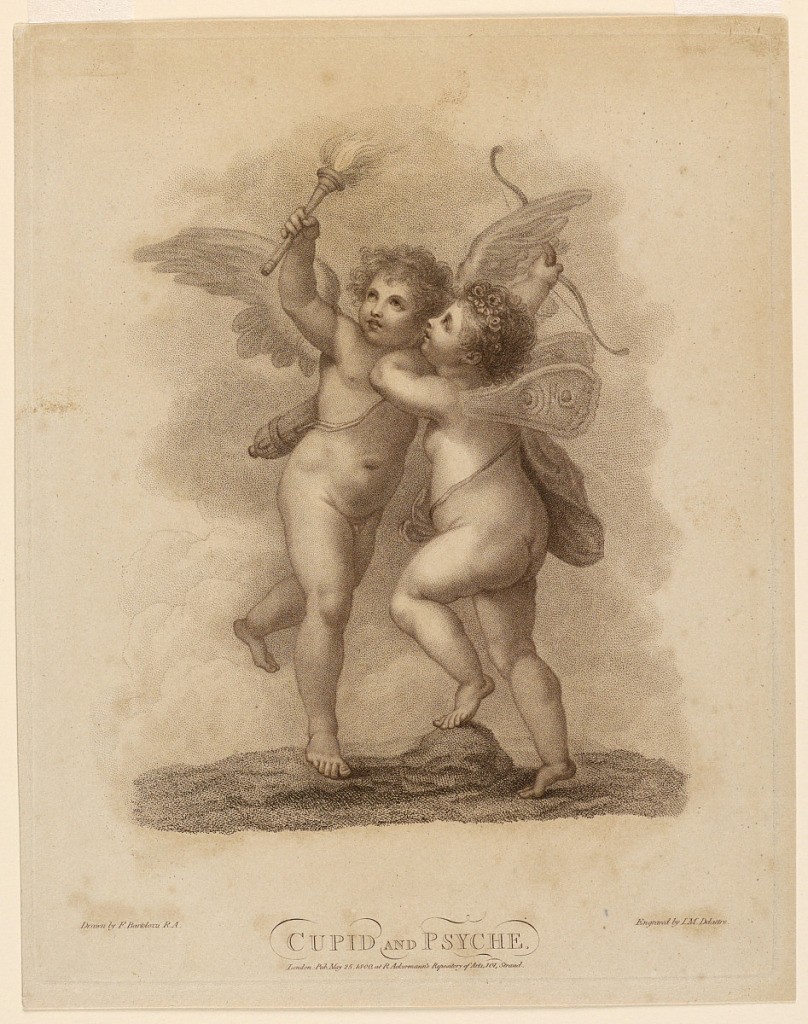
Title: Cupid and Psyche
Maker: Francesco Bartolozzi, Italian, active England, 1727–1815
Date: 1800
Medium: Engraving in brown ink on white paper
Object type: Print
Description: Cupid, left, holds a torch high in his right hand, Psyche, with one foot on a rock attempts to reach it. Cupid's bow is in his other hand.